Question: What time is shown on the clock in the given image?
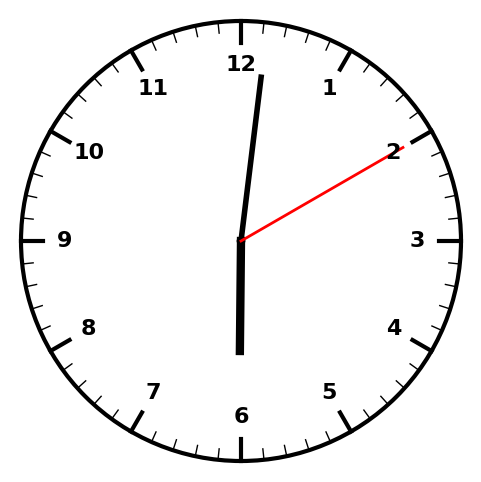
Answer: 06:01:10